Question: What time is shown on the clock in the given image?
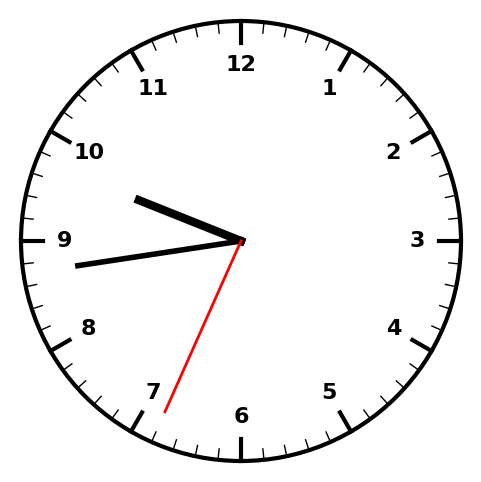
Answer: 09:43:34